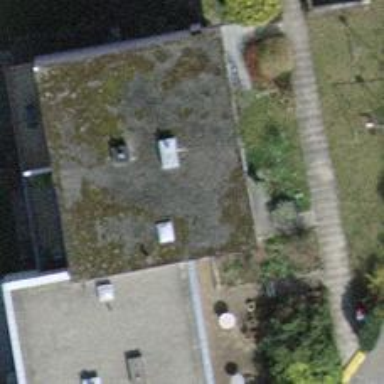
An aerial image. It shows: Small solar photovoltaic panel generator on the roof of building.